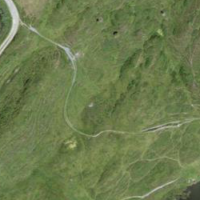
EUNIS habitat code: 31
Species observed at this site:
Arnica montana